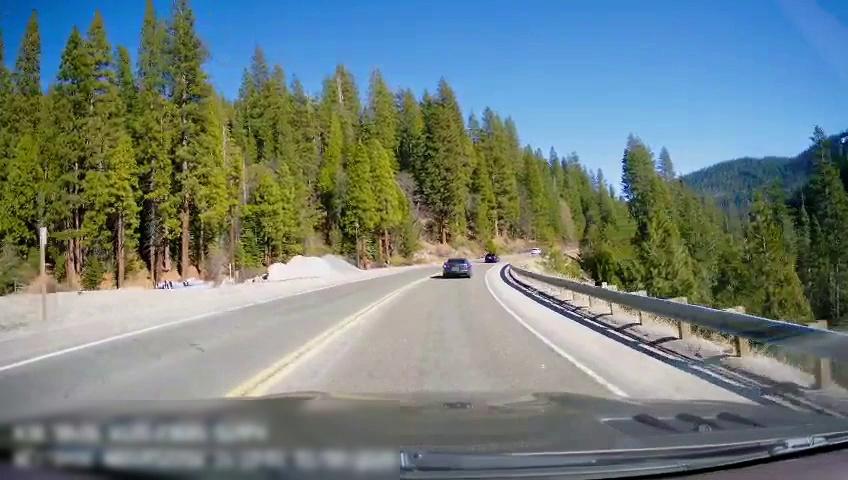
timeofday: Day
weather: Sunny
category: Drivable Space
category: Vehicles | Car
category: Vehicles | Car
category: Vehicles | Car
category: Lanes | Opposite Lane
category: Lanes | Current Lane
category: Lanes | Opposite Lane
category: Lanes | Current Lane